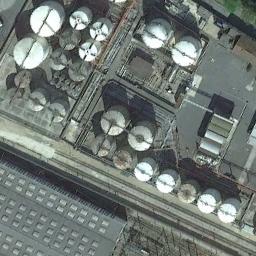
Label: storage_tank